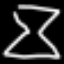
Label: hourglass